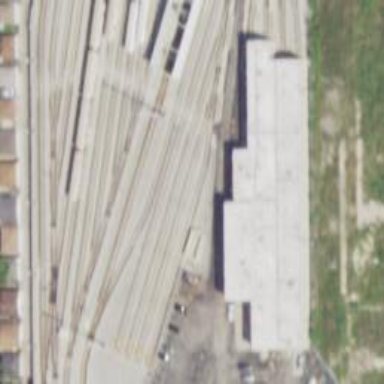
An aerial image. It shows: Electrified rail in service yard.